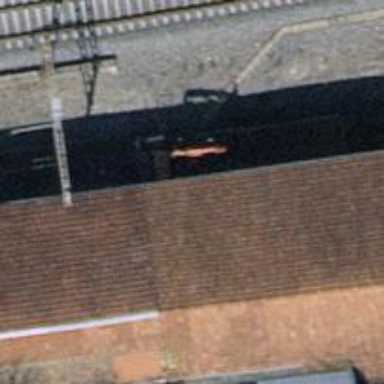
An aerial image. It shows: Railway buffer stop.